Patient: sex M, age 60
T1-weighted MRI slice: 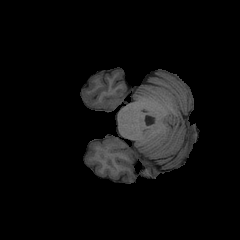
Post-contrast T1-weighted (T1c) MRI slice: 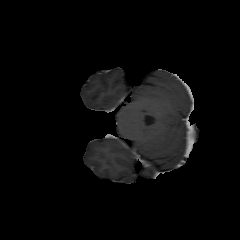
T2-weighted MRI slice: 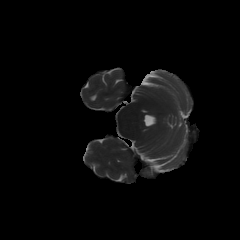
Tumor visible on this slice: no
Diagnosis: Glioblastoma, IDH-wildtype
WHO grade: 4